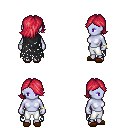
a pixel art fantasy rpg character, female body template, dark elf, purple skin, black tattered cape, white pants, ruby red swoop hairstyle, bracelets, brown slippers, four views (front, back, left, right), 2x2 character sprite sheet, small pixel art, hard edges, no anti-aliasing